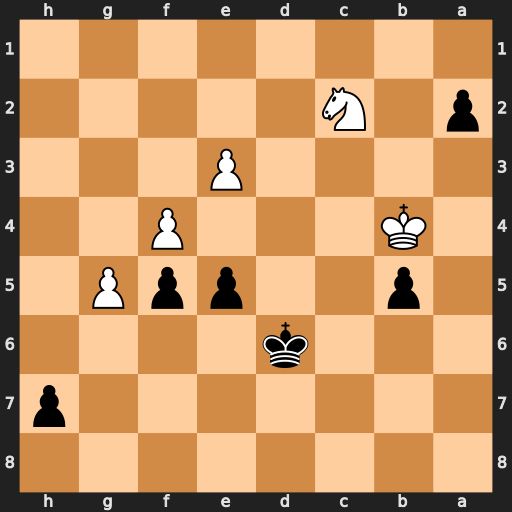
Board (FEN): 8/7p/3k4/1p2ppP1/1K3P2/4P3/p1N5/8
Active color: b
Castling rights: -
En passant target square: -
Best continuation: exf4 exf4 Kd5 Ka3 Ke4 Kxa2 Kxf4 Kb3 Kxg5